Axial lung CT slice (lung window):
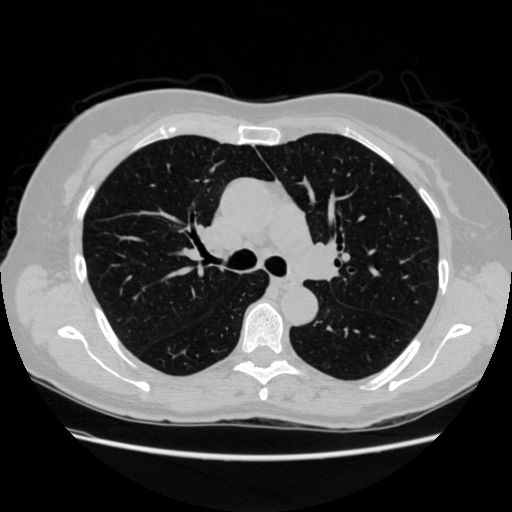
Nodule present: no